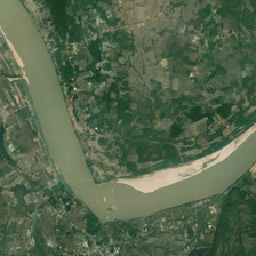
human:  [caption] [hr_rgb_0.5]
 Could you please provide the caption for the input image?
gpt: The river on the farmland has a right angle.

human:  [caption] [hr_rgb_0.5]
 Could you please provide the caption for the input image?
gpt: a v shape river divids the green twon in to two parts .

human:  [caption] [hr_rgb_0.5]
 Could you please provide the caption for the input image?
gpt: The Green River sharply curved with the blocks of farmland on the banks.

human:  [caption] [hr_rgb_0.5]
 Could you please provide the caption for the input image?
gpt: The river has a right angle.

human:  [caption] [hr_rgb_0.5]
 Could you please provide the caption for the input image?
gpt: The green river is winding and there are lots of farmland on its banks.